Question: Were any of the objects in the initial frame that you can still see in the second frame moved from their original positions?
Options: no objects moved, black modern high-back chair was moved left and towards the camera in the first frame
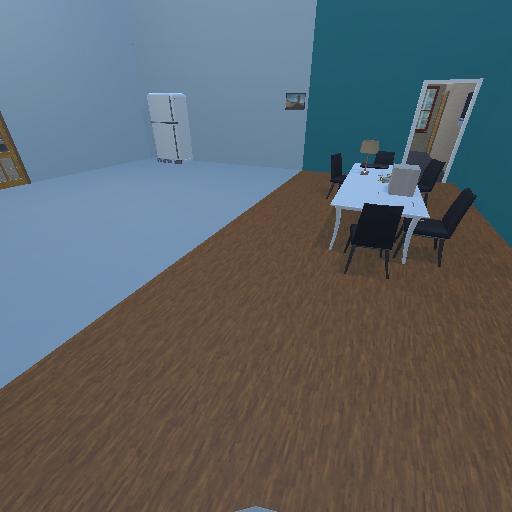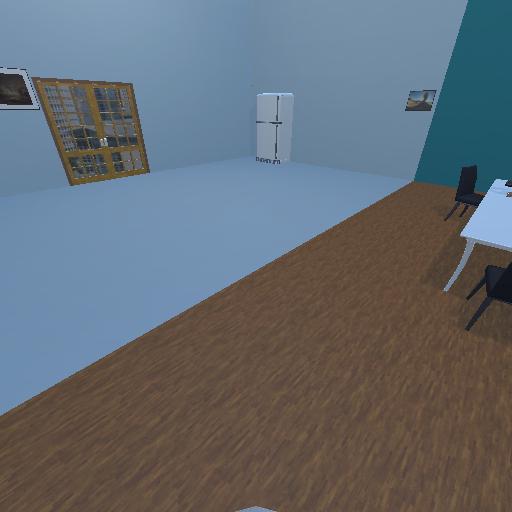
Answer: no objects moved